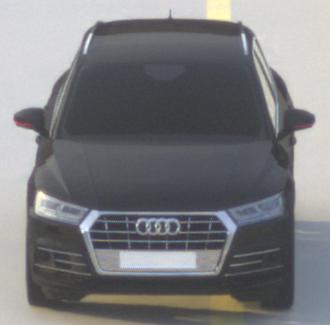
Make: Audi
Model: Q5 45 TFSI
Detailed model: Q5 (FY)
Model produced from: 2019/01
Model produced until: 2019/05
Doors: 5
Color: black
Road condition: dry road
Daytime: sunrise or sunset
Contrast: low contrast